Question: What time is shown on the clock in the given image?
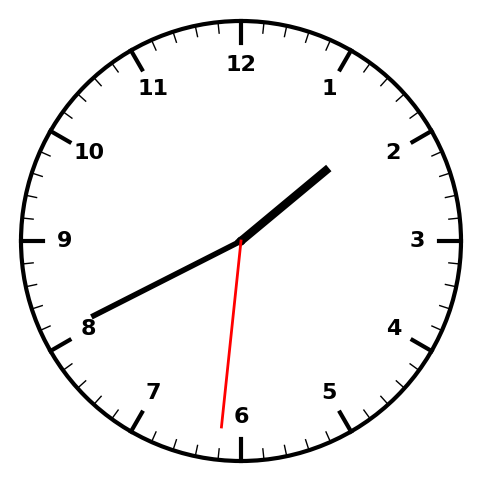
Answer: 01:40:31